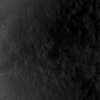
Label: not_dusty